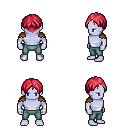
a pixel art fantasy rpg character, male body template, dark elf, purple skin, leather shoulder armor, teal pants, ruby red parted hairstyle, four views (front, back, left, right), 2x2 character sprite sheet, small pixel art, hard edges, no anti-aliasing